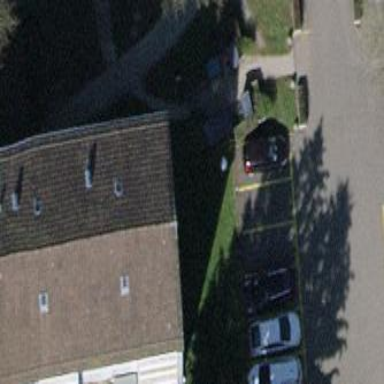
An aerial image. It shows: View of apartment building.